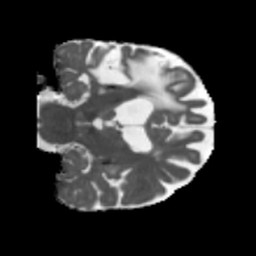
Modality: MD
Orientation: coronal
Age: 52
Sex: male
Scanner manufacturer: siemens
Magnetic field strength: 3 T
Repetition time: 5.47 s
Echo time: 0.0854 s